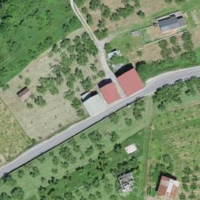
EUNIS habitat code: 40
Species observed at this site:
Chelidonium majus